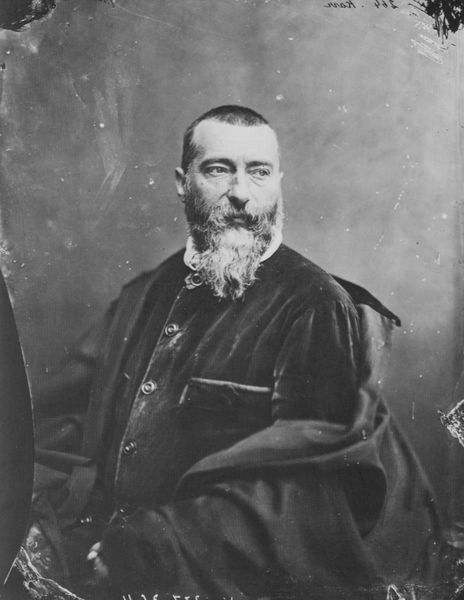
Titel: Alphonse Karr (1808-1890)
Künstler: Gaspard-Félix Tournachon
Schlagwörter: hand, kopf, mann, umhang, weiß, sitzen, frisur, grau, haar, hintergrund, mund, nase, ohr, schwarz, stirn, stuhl, blick, alt, bart, hemd, jacke, schnurrbart, wand, augen, falten, gesicht, kragen, mensch, samt, vollbart, bildnis, herr, portrait, porträt, gewand, haare, mantel, sitzend, ohren, papier, man, brauen, sitzt, maler, faltenwurf, knöpfe, lider, foto, fotografie, photographie, schwarz-weiss, portait, soldat, leinwand, tasche, geheimratsecken, halbglatze, fleck, photo, flecken, selbstportrait, zugeknöpft, dreck, aufnahme, photografie, defekt, bärtiger, passe, lichtbild, knöüfe, rte, blickre, bartträger, schaut, seitblick, sieht, ubart, ++++++++++bart, blickt